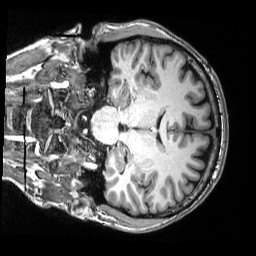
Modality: T1w
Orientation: coronal
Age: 38
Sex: male
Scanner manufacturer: siemens
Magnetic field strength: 3 T
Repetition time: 2.53 s
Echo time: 0.0033 s